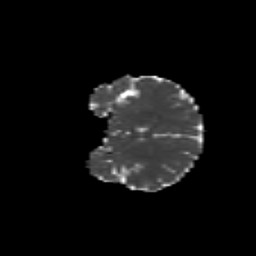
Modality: MD
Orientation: coronal
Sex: female
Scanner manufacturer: siemens
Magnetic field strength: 3 T
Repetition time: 5 s
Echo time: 0.071 s